Question: I am preparing now custom home page to my browser. I would like to few divs displays my favorite websites. However, since I do not have lots of space, I would like to display only the small fragments, with major sections. Is there a way to put excerpts with HTML? I mean the display, for example, to google put in a frame displaying only google-doodle and bar display (shift of tens of pixels to the right and down). I using this code, but i can't add right and down shift :
'''
<iframe src="http://www.google.com" style="width: 90%; height: 300px"></iframe>
'''
I will be grateful for any advice.
Warning : Google website it's only examples. I need to put in a few divs completely different pages. I am not concerned here with a static screenshot, but about full-working piece of the pages.
I make a graphic depicting what I mean :

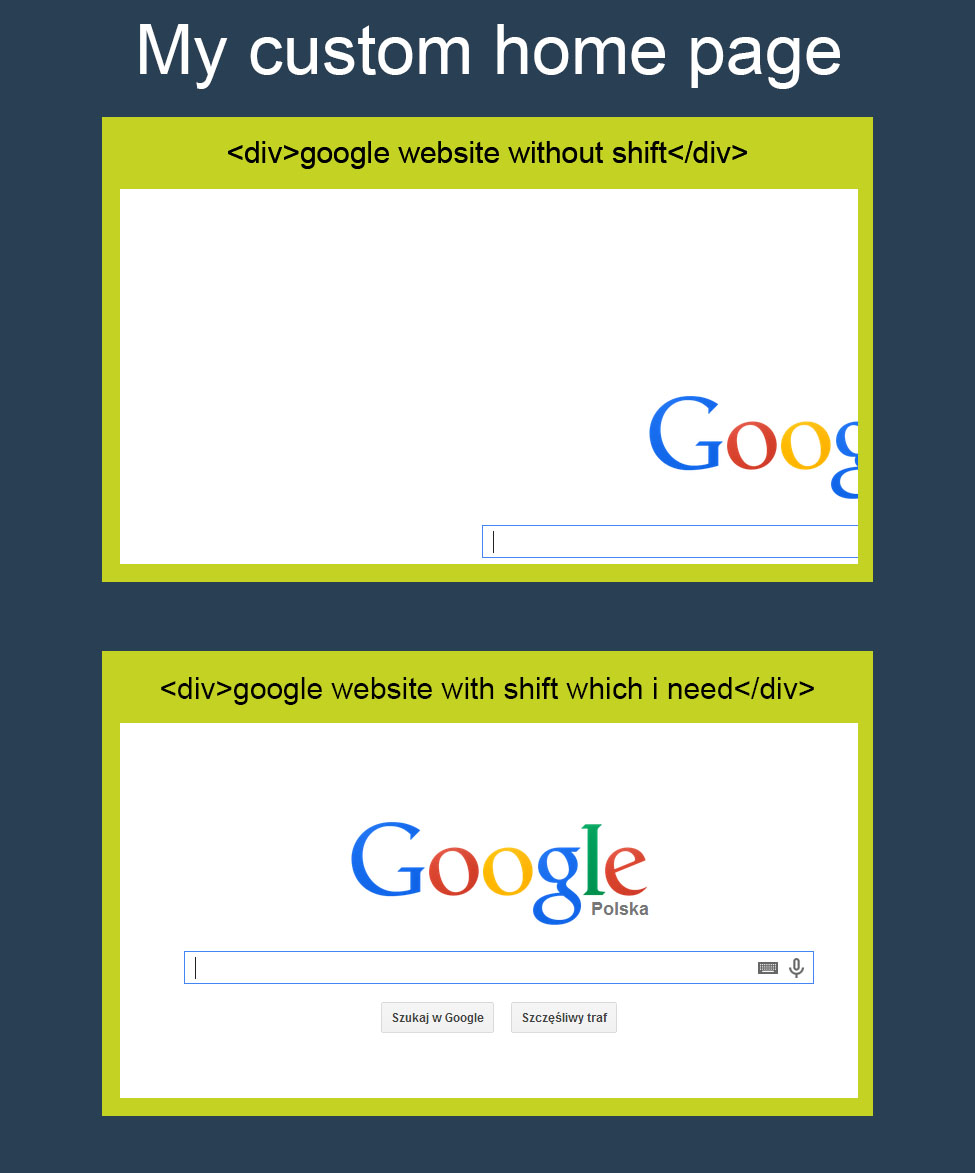
Answer: I've created a jsfiddle with - what I believe is - what you're looking for: <URL>
Set the width and height of iframe to the webpage size and then clip it down to the size you want. You can remove 'scrolling="no"' in the iframe tag if you'd like.
'''
<div id="outerdiv">
<div id="innerdiv">
<iframe width="600" height="660" src="http://www.wikipedia.org" scrolling="no" frameborder="0"></iframe>
</div>
</div>
<p>Set #outerdiv to size of #innerdiv. Blue background is so you can see what has happened to the iframe</p>
'''
'''
#outerdiv {
position: relative;
width:300px;
height:300px;
background-color:blue;
}
#innerdiv {
position: absolute;
top:-160px;
left:-200px;
clip:rect(160px 400px 360px 200px);
}
'''